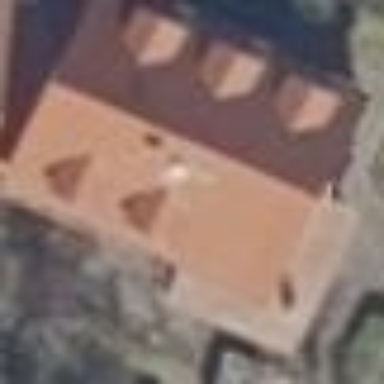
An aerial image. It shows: Residential building with gabled roof.